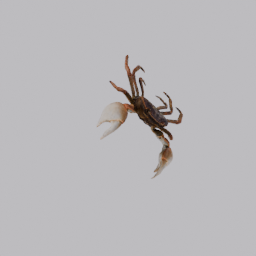
Label: animals